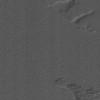
Label: not_dusty